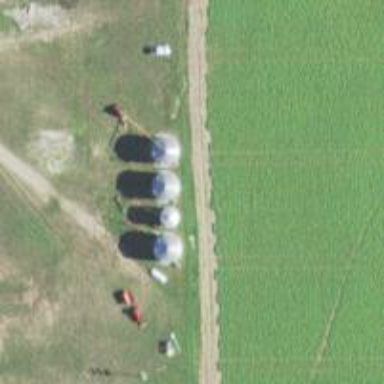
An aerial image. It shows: Silo.